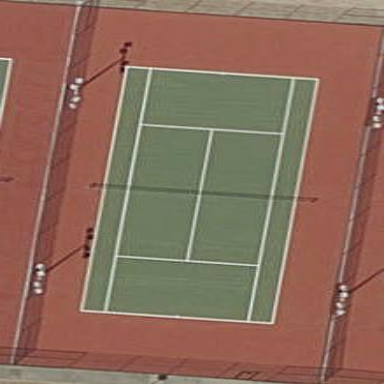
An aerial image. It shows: Tennis court in leisure pitch.